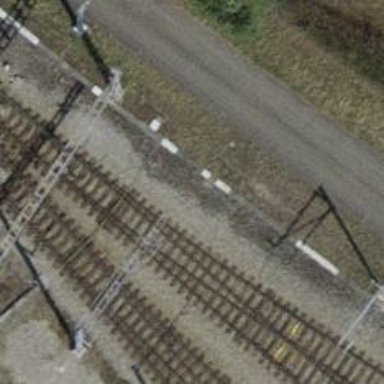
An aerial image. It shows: Railway switch.